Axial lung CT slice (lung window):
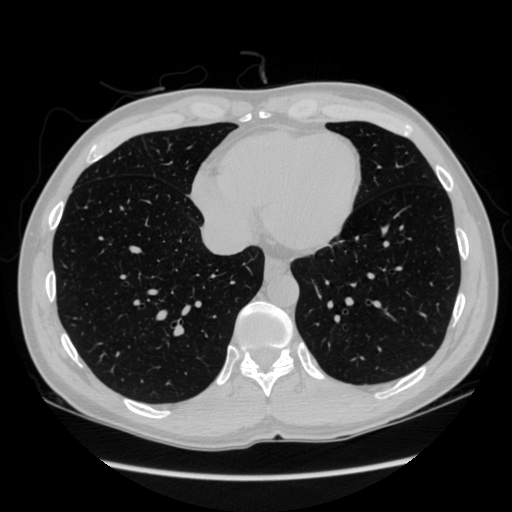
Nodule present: no